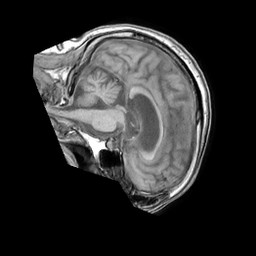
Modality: T1w
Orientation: sagittal
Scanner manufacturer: philips
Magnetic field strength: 1.5 T
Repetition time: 0.1876 s
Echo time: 0.001893 s